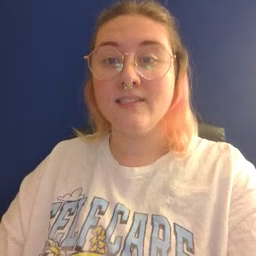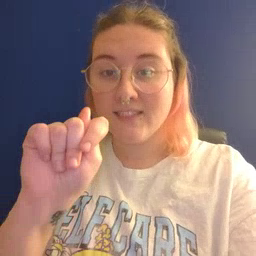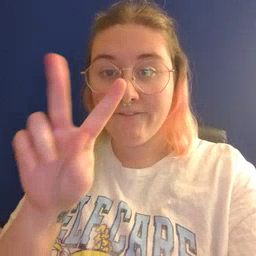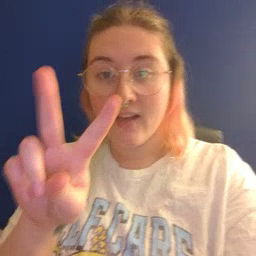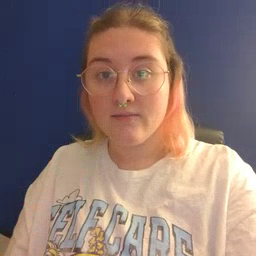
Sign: TV